Question: I was solving some old exams of the first major exam in Java. I found this question which I don't really understand why did they use Ceil method in it. Also the question says "Parentheses are not allowed" what do they exactly mean they are not allowed?
This is the question:

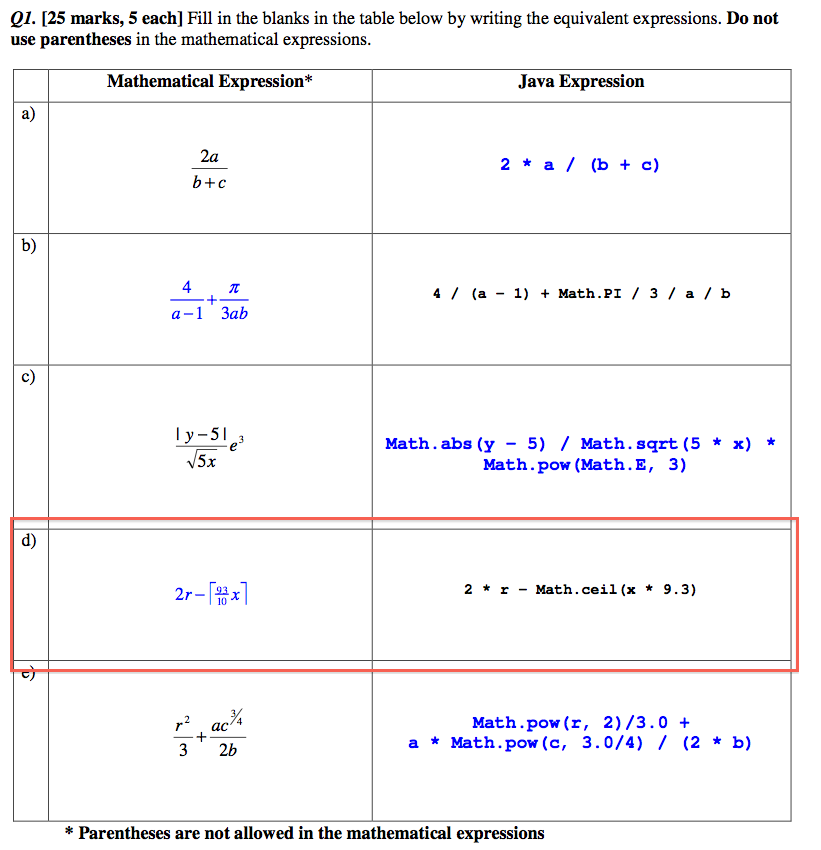
Answer: the notation
EDIT:
ceiling is
floor is
See the difference?